Question: I want to display Satellite Map view in Android without Road/city/country label overlapped on it. Which is by default in Android how can I do this.
I want to show both view shown in Picture. I am able to show hybrid view but not Satellite view.

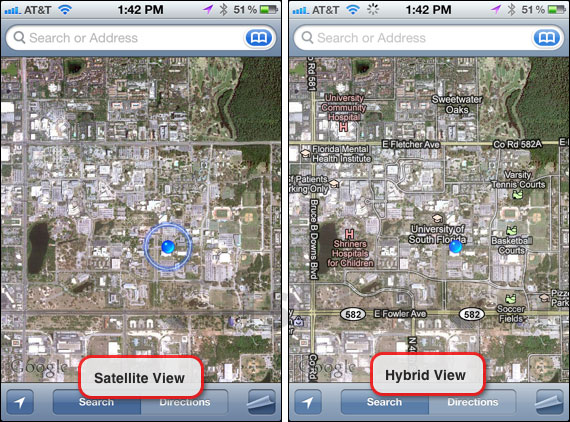
Answer: you are referring to towns, buildings, cities, street name labels, there is no API in Android to disable labels, but might be in future they realize to include in API, You never know. We do have another options to do that for example using Javascript MAP API <URL>
Hope this helps.